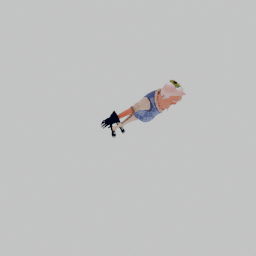
Label: people